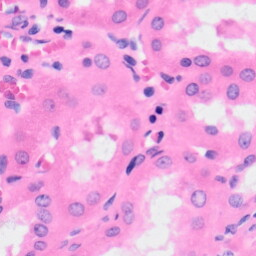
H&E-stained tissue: Kidney